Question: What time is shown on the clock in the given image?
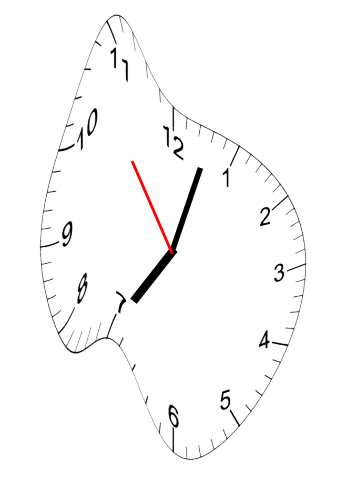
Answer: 07:02:54